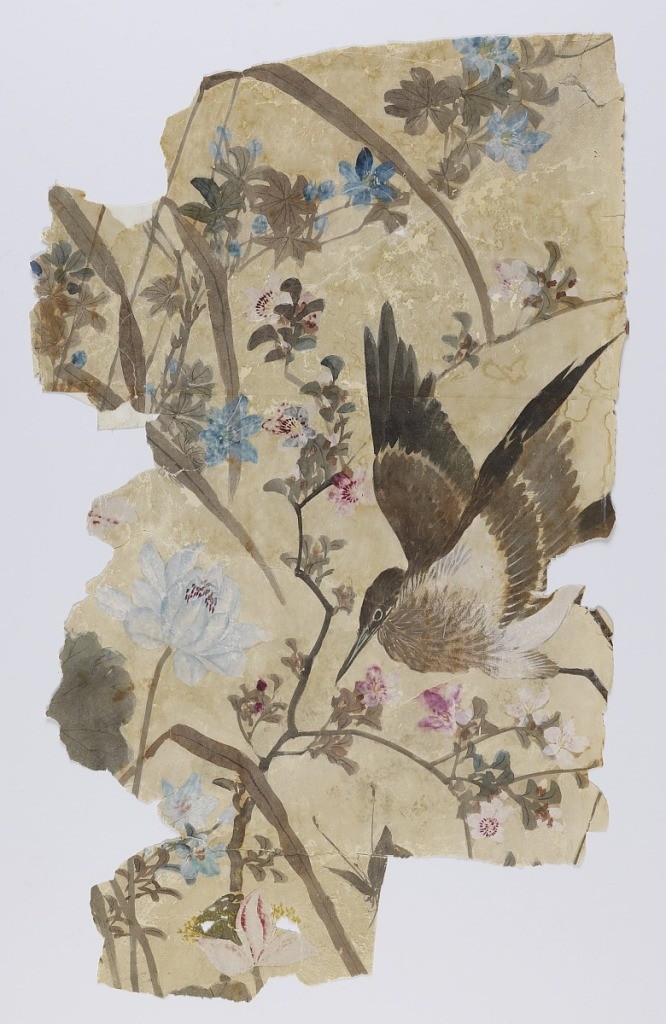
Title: Scenic
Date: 1885–1895
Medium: Hand painted on handmade paper
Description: a) Small brown heron with white undersides alighting amidst blue and pink blossoms; b) Two pink-flecked white, six-petal lilies with leaf spray; c) Three blue water Iris at pond's edge. Blue-gray leaves at base of flowers; d) Sandhill crane among blue and orange blooms, mostly lilies; e) Twin sprays of pinkish-white flowers at edge of a marsh.